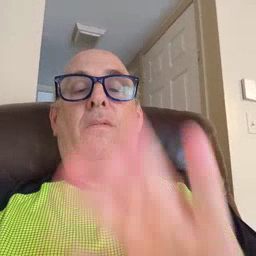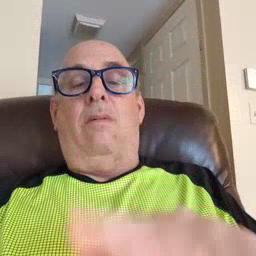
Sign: clean